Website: home-depot
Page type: customer-info-address
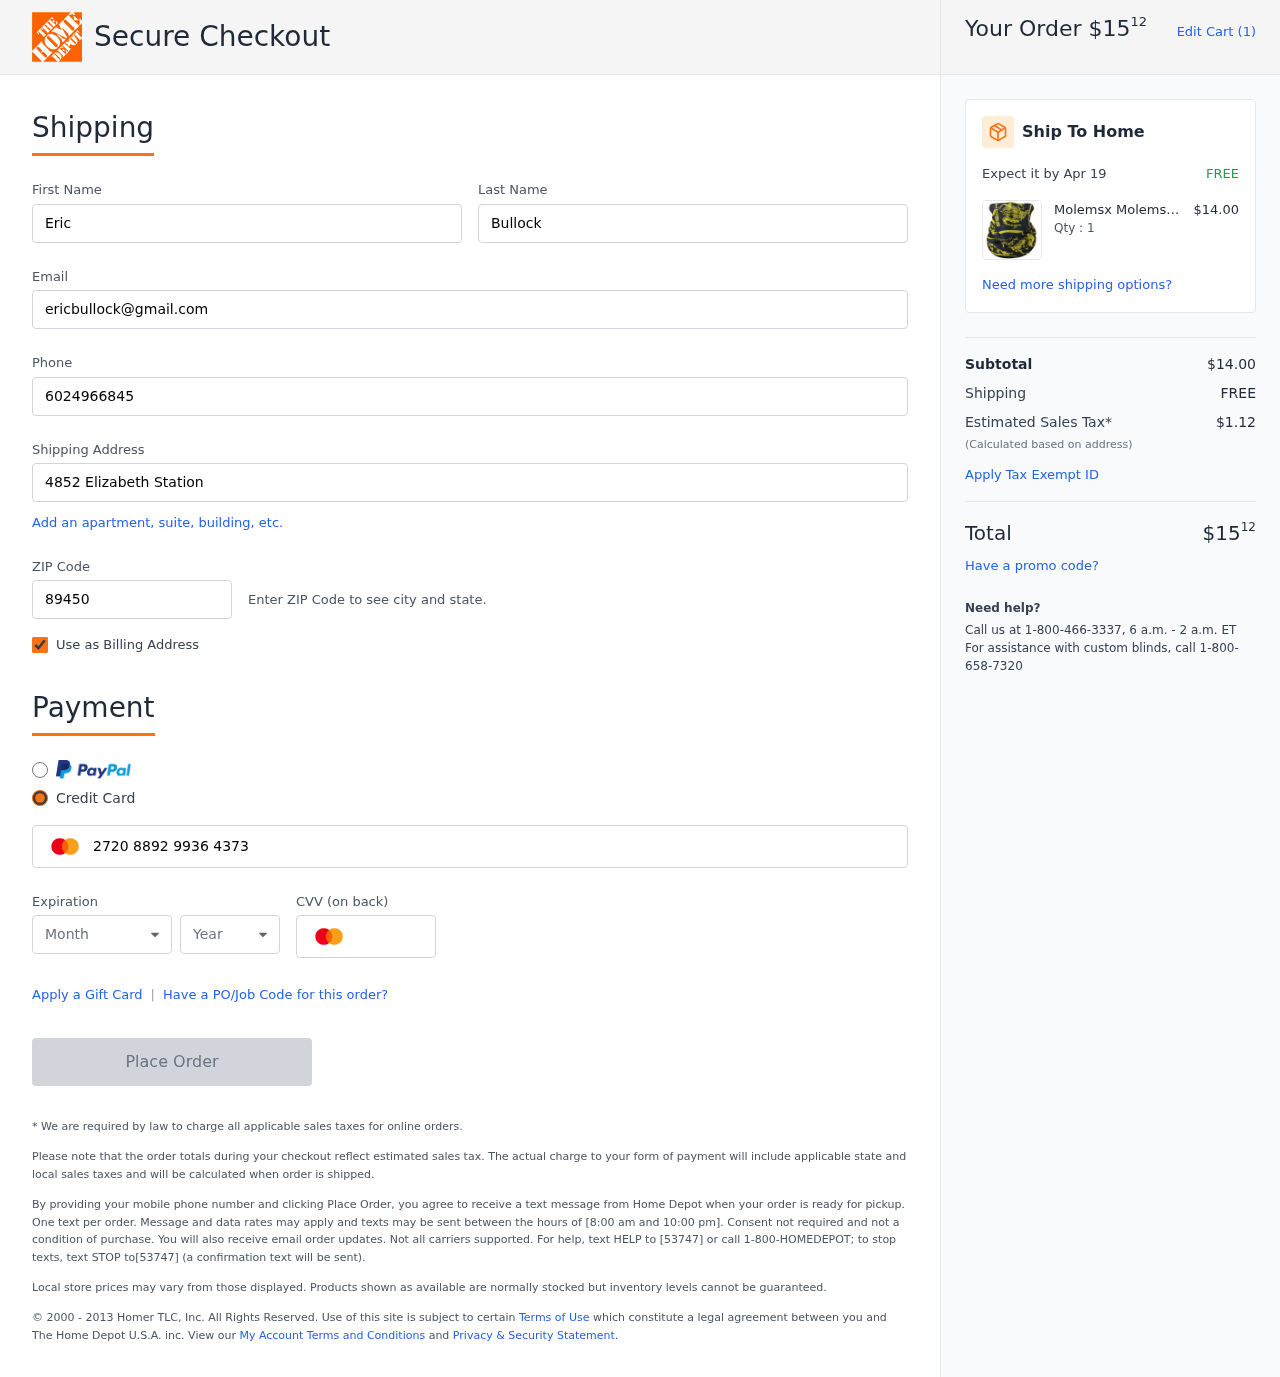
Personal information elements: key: PII_CARD_CVV
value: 855
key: PII_CARD_EXPIRY_MONTH
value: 11
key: PII_CARD_EXPIRY_YEAR
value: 28
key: PII_CARD_NUMBER
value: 2720 8892 9936 4373
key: PII_EMAIL
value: ericbullock@gmail.com
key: PII_FIRSTNAME
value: Eric
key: PII_LASTNAME
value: Bullock
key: PII_PHONE
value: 6024966845
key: PII_POSTCODE
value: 89450
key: PII_STREET
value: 4852 Elizabeth Station
Product elements: key: PRODUCT1_BRAND
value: Molemsx
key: PRODUCT1_NAME
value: Molemsx Face Mask Bandanas for Men Women Neck Gaiter Summer Cooling Face Cover Face Dust Mask for Fi
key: PRODUCT1_NAME
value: Molemsx Face Mask Ba...
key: PRODUCT1_PRICE
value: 14
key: PRODUCT1_QUANTITY
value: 1
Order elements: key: ORDER_TOTAL
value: $1512
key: ORDER_NUM_ITEMS
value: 1
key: ORDER_DELIVERY_DATE
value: Apr 19
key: ORDER_SUBTOTAL
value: $14.00
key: ORDER_SHIPPING_COST
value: FREE
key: ORDER_TAX
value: $1.12